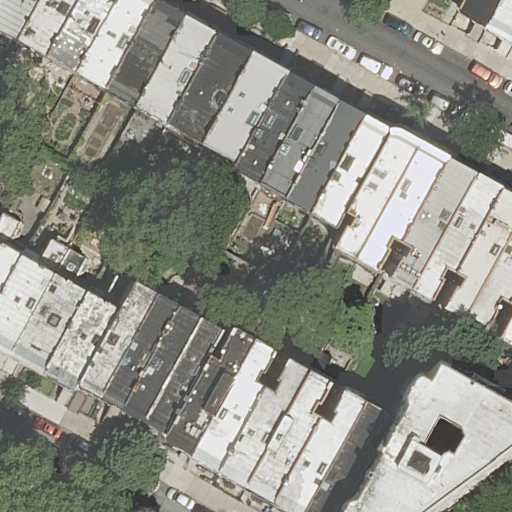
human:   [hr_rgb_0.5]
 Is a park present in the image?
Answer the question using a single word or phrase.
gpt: yes

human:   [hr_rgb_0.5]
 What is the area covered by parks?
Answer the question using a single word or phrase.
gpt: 1814m2

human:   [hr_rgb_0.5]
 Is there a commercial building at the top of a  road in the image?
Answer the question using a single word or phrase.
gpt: no

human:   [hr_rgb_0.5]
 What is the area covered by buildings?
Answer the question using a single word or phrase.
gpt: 3929m2

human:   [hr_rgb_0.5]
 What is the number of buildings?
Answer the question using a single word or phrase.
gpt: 37

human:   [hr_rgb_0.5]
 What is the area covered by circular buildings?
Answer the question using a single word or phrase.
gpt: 0m2

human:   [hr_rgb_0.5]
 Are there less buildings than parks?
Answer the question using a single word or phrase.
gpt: no

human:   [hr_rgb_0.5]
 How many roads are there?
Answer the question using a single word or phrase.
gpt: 2

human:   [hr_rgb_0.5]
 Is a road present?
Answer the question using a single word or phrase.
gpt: yes

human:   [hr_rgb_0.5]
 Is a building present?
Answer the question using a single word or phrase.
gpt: yes

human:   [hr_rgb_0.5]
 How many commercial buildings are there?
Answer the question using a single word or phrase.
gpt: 0

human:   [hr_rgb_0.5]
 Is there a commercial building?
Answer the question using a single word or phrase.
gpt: no

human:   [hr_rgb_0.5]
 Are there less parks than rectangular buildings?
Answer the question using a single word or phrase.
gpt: yes

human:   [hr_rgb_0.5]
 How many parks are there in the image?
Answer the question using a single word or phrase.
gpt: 1

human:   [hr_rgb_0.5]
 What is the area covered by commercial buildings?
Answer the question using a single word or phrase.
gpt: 0m2

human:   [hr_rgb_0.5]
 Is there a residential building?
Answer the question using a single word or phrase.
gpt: yes

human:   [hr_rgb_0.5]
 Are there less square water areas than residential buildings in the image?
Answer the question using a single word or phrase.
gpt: yes

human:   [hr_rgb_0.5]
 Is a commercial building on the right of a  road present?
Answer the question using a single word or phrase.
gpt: no

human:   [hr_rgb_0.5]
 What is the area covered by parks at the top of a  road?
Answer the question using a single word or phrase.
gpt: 0m2

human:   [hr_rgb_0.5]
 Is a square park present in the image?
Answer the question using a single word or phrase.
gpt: no

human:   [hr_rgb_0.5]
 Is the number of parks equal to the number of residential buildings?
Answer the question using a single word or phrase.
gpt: no

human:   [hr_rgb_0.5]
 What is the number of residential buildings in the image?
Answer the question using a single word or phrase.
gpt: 37

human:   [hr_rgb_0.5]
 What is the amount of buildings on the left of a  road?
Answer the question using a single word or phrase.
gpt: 27

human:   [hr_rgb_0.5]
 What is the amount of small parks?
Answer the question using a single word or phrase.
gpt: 0

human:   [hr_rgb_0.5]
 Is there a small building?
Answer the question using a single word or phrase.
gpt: yes

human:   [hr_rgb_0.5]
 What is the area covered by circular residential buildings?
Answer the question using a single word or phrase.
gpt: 0m2

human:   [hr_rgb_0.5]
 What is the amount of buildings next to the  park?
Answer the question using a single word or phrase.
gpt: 37

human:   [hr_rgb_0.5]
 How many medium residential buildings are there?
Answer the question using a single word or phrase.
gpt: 25

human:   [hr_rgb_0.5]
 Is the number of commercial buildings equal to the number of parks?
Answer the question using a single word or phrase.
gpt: no

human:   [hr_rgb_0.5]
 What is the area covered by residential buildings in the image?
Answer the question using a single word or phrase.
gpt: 3929m2

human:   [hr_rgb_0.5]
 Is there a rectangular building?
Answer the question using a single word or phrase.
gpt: yes

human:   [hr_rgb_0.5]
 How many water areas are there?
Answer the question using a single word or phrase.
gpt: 0

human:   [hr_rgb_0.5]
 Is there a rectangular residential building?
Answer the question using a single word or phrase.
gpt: yes

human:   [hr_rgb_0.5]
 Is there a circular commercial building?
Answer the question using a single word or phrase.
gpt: no

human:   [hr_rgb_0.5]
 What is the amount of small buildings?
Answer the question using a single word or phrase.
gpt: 12

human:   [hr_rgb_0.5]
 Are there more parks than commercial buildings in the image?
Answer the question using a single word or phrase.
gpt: yes

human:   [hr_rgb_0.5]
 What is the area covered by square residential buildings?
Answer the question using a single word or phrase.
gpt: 0m2

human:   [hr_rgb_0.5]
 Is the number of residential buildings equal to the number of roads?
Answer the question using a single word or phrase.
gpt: no

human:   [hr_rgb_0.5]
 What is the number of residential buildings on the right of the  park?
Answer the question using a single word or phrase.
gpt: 24

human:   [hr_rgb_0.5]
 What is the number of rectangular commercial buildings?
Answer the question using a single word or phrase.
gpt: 0

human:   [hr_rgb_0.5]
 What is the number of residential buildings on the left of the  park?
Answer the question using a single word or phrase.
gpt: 7

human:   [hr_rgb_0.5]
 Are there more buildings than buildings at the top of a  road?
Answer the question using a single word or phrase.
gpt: yes

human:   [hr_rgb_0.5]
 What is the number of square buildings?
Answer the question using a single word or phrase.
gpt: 0

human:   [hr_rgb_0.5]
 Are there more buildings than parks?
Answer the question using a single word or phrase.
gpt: yes

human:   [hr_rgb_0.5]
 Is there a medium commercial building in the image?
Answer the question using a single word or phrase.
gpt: no

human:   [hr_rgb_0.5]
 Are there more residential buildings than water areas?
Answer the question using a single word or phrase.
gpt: yes

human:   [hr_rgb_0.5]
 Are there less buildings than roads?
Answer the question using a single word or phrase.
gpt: no

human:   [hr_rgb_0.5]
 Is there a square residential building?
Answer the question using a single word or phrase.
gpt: no

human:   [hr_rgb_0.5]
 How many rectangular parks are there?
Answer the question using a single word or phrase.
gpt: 1

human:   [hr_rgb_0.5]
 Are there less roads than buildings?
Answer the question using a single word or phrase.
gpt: yes

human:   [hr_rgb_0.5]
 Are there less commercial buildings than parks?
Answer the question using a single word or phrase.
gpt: yes

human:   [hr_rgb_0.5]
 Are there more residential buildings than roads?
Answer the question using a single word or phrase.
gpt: yes

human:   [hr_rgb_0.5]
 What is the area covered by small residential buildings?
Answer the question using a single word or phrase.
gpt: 421m2

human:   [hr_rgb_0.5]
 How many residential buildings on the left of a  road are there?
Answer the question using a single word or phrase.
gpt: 27

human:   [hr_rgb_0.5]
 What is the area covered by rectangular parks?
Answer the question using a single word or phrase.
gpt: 1814m2

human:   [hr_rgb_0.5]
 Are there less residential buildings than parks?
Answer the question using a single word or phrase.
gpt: no

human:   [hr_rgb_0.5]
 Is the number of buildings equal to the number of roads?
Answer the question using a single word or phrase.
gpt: no

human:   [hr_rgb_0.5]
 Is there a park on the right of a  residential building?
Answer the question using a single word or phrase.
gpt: yes

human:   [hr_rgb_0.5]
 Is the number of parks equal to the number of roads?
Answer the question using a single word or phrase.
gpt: no

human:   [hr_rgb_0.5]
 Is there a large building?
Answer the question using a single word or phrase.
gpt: no

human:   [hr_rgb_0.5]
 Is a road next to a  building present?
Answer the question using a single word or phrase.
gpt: yes

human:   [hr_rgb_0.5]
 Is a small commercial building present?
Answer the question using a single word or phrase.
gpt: no

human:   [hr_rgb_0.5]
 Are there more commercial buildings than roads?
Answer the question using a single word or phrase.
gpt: no

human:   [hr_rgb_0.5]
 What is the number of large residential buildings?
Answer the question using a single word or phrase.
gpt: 0